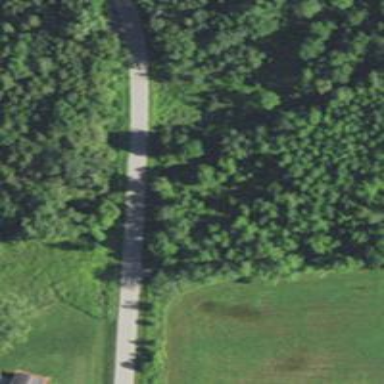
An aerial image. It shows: Culvert tunnel.